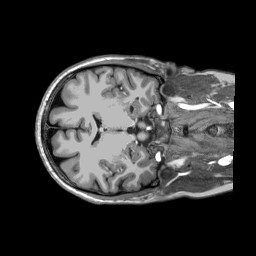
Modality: T1w
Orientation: axial